Aerial crown-view tile of a tropical tree (Barro Colorado Island, Panama), acquired 20240813:
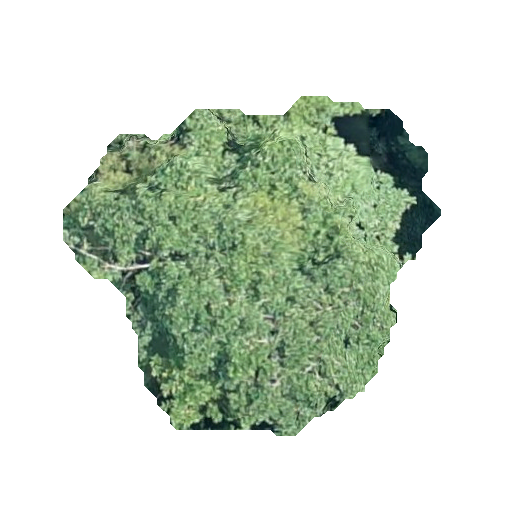
Species: Poulsenia armata
GBIF accepted scientific name: Poulsenia armata
Crown area: 133.956 m²